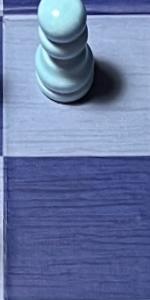
Label: Empty